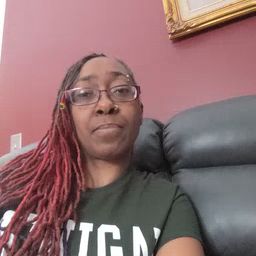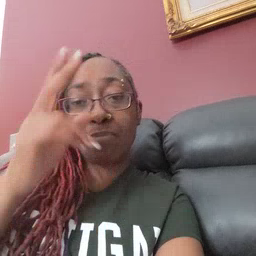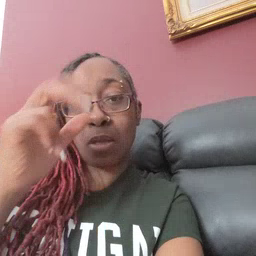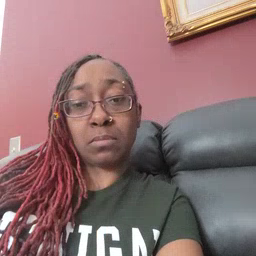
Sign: bug